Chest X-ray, AP view. Patient: 55 years old, sex M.
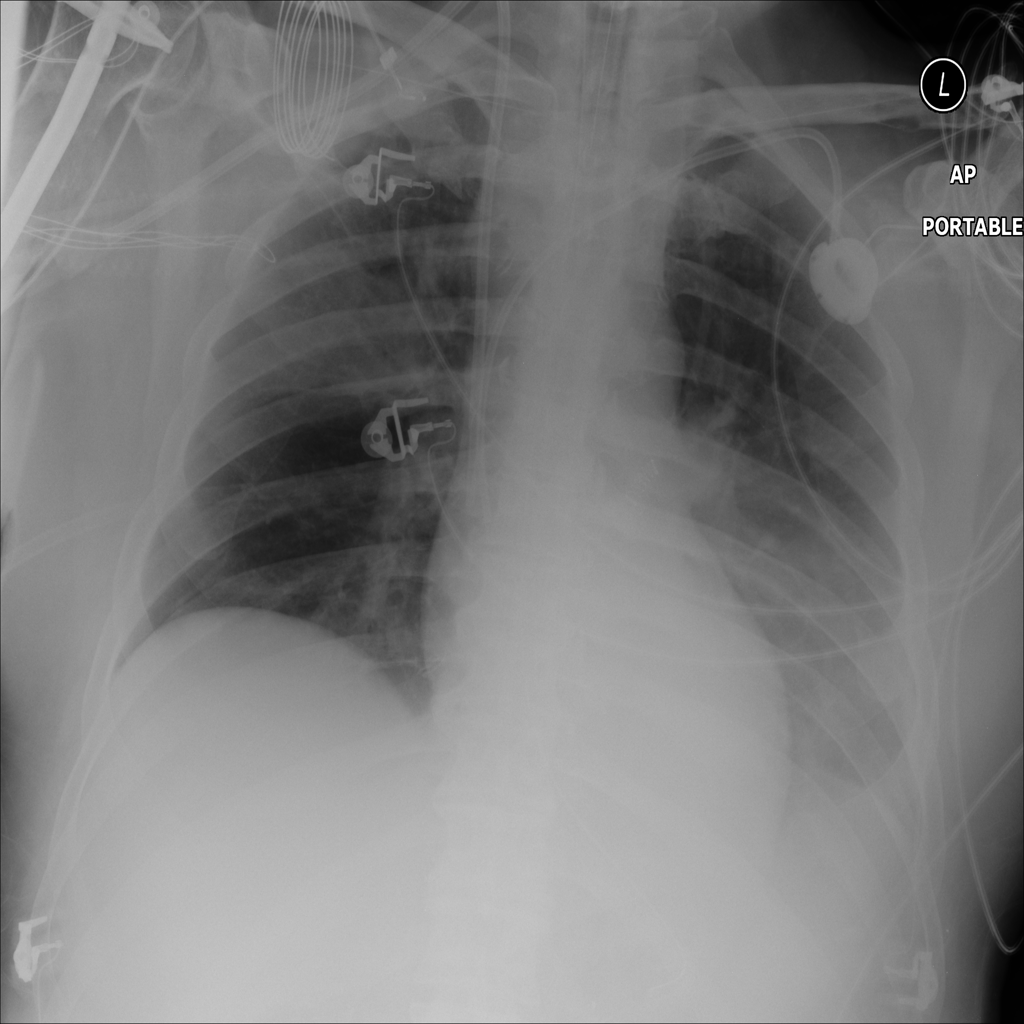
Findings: No Finding